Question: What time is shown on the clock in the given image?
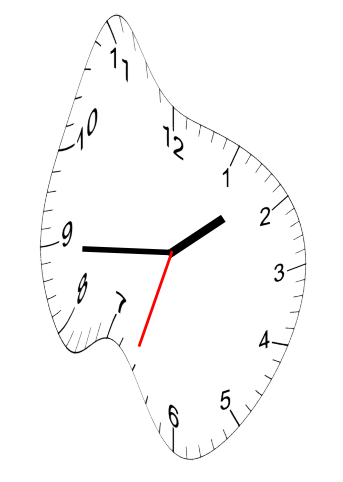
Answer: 01:44:33